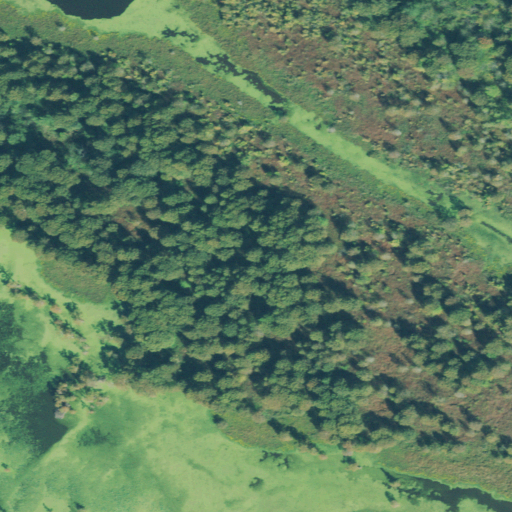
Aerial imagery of island in Tennessee named Little Starve Island containing woody wetlands, herbaceous wetlands, and open water